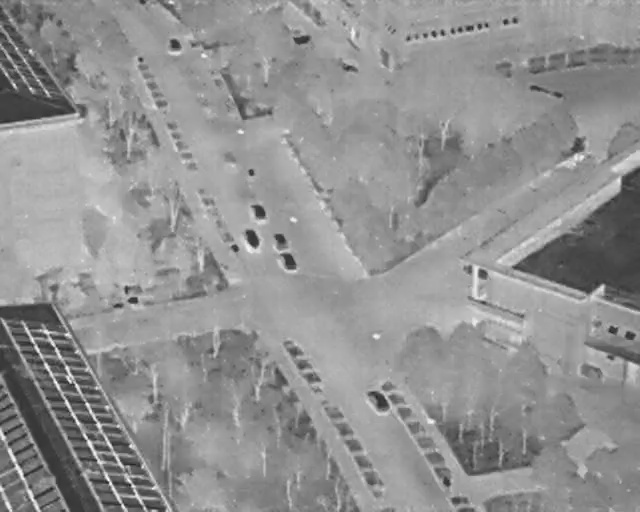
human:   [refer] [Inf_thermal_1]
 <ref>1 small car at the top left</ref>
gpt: <box>[[26, 7, 28, 9, 167]]</box>